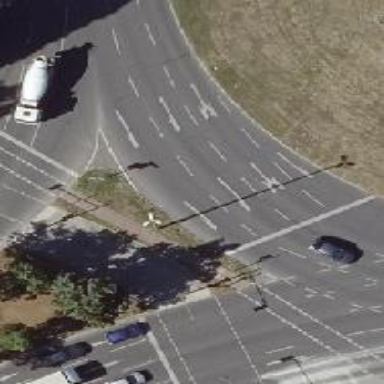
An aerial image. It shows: Secondary road with asphalt surface leading to circular junction.